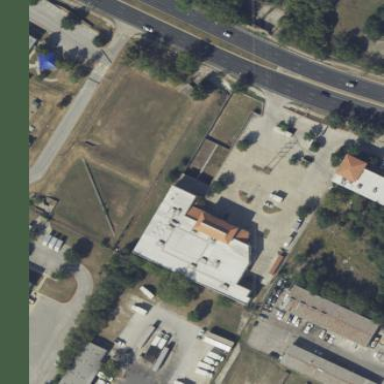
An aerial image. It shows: Building.